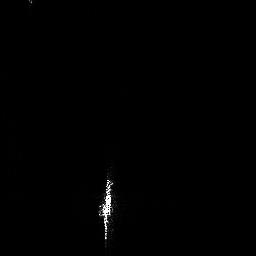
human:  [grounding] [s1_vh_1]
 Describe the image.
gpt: In the satellite image, there is  <ref>1 large ship </ref> <box>[[36, 64, 44, 96, 0]]</box> located at bottom.